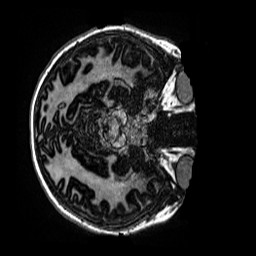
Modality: MP2RAGE
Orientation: axial
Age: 11
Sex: female
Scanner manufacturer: siemens
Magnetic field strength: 3 T
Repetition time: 4 s
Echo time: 0.00299 s